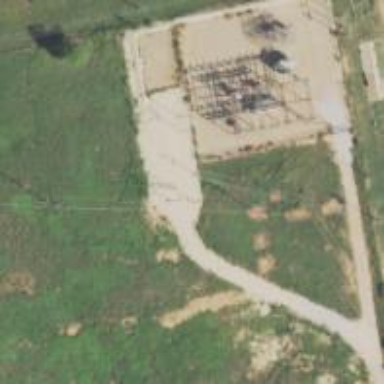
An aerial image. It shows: Power pole.